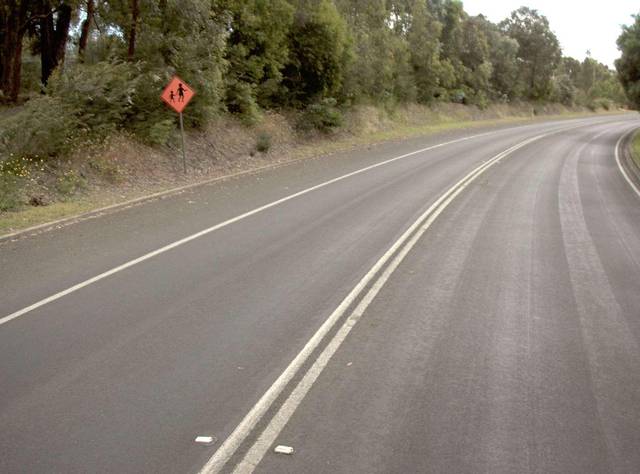
Region: Australia
Coordinates: -38.185, 146.286